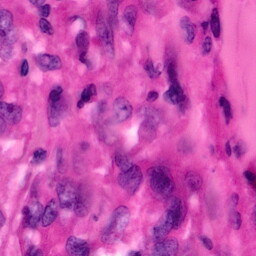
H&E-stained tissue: Pancreatic